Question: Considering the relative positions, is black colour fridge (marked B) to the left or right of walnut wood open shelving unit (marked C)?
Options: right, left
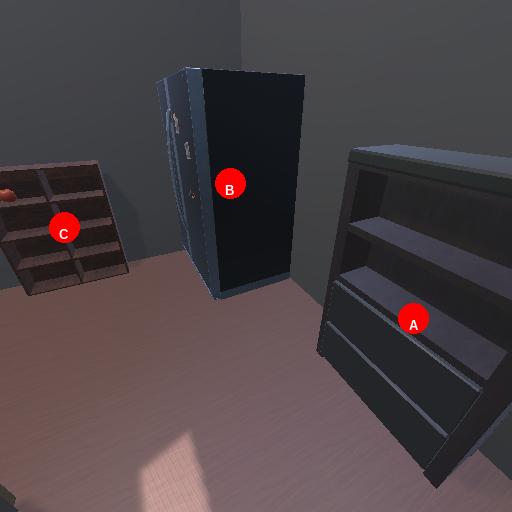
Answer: right